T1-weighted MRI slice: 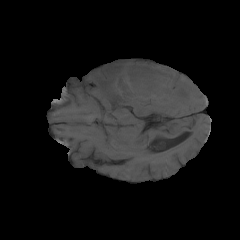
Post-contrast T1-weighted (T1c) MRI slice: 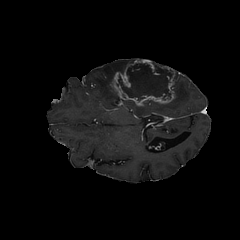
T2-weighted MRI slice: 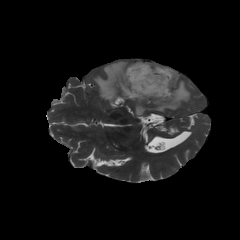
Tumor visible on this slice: yes